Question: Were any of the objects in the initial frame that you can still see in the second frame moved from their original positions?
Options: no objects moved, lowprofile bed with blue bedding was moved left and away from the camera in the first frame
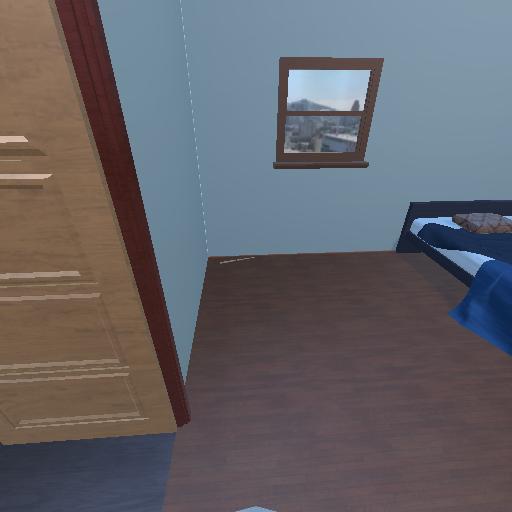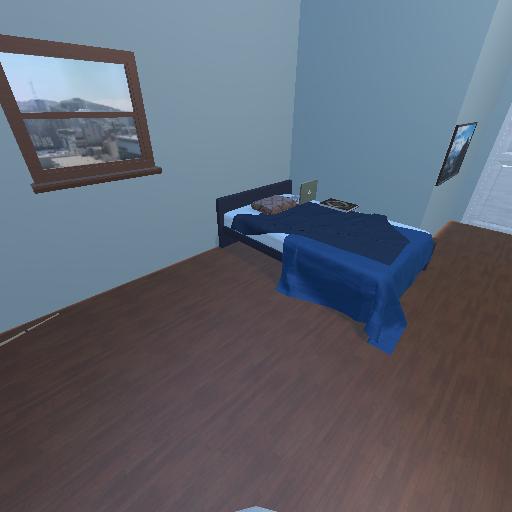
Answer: no objects moved